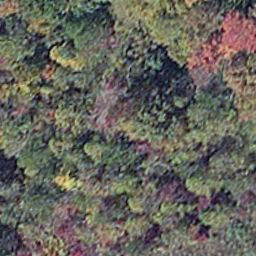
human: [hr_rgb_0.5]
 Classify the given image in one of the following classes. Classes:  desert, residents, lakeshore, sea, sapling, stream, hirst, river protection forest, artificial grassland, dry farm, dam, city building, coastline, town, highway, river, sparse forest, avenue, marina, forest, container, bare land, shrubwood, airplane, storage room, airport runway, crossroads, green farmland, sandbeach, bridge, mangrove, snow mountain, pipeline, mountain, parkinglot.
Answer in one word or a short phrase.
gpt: mangrove